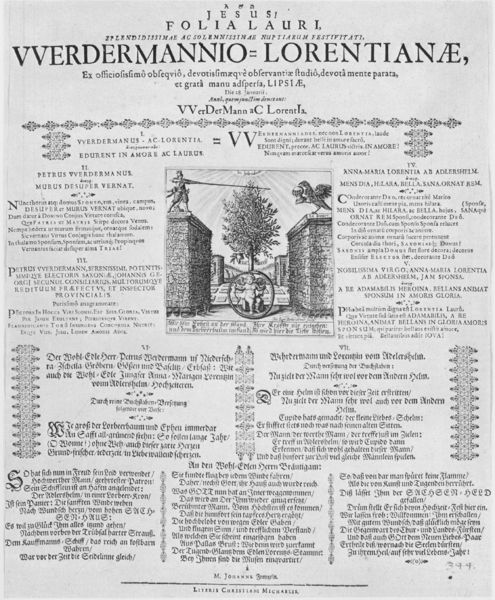
Titel: A et O JESUS! FOLIA LAURI
Künstler: Johann Baptist Paravicini
Standort: Wolfenbüttel
Institution: Herzog August Bibliothek
Schlagwörter: adler, baum, blätter, himmel, laub, mann, vogel, weiß, grau, pfeiler, schwarz, zeichnung, tier, ornament, alt, barock, bibel, geschichte, stein, steine, bild, signatur, erde, sonne, figur, kind, blatt, theater, kreis, rund, engel, garten, schrift, mauer, grafik, graphik, klein, spalten, rad, lanze, dick, deutsch, podest, hoch, tor, oben, fugen, buch, burg, medaillon, strahlen, druck, schnitt, schraffur, radierung, stich, titel, gross, seite, illustration, schwarzweiß, text, zeitung, überschrift, allegorie, rom, buchseite, ankündigung, wappen, geometrisch, schnit, eiß, schwarzw, christus, jesus, mauern, gewehr, griechisch, greif, beete, löwe, zeilen, rabe, kupferstich, texte, flugblatt, schießen, dokument, römisch, zeichnungen, latein, lateinisch, abschnitte, artikel, majuskel, emblembuch, schriftblatt, überswchrift, lorenz, wissenschaftlich, nachruf, massendruck, bl#tter, konzertankündigung, vv, folia, lauri, lorentianae